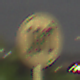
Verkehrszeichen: EndeGeschwindigkeit100
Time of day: Night
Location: Outdoor (Urban)
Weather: PartlyCloudy
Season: NotSpecified
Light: Artificial